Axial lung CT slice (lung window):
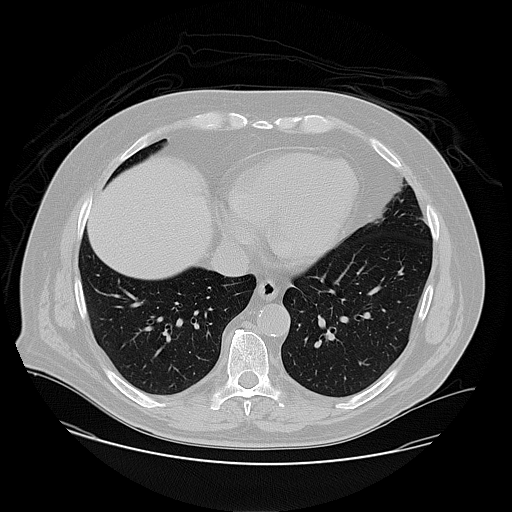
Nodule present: no